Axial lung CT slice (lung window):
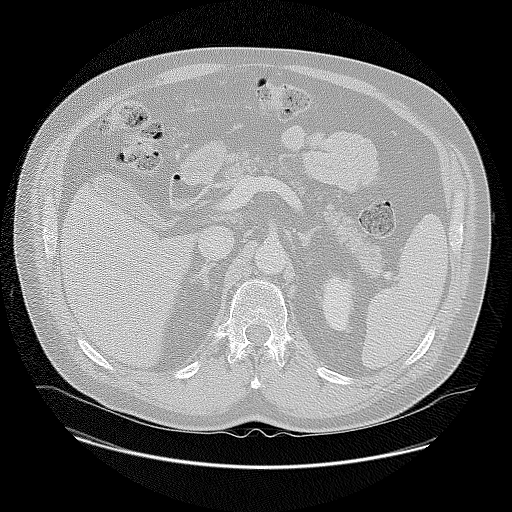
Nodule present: no